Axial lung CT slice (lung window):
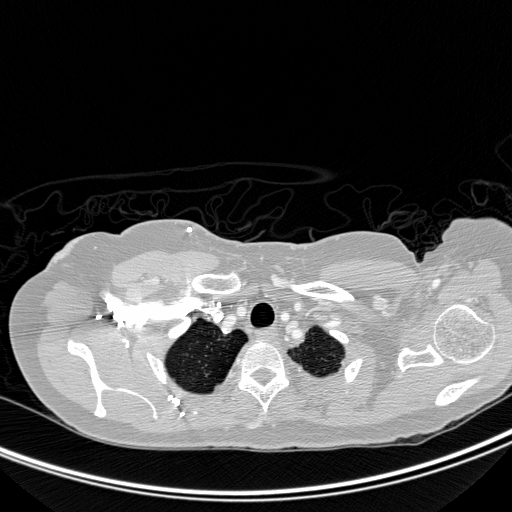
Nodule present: no